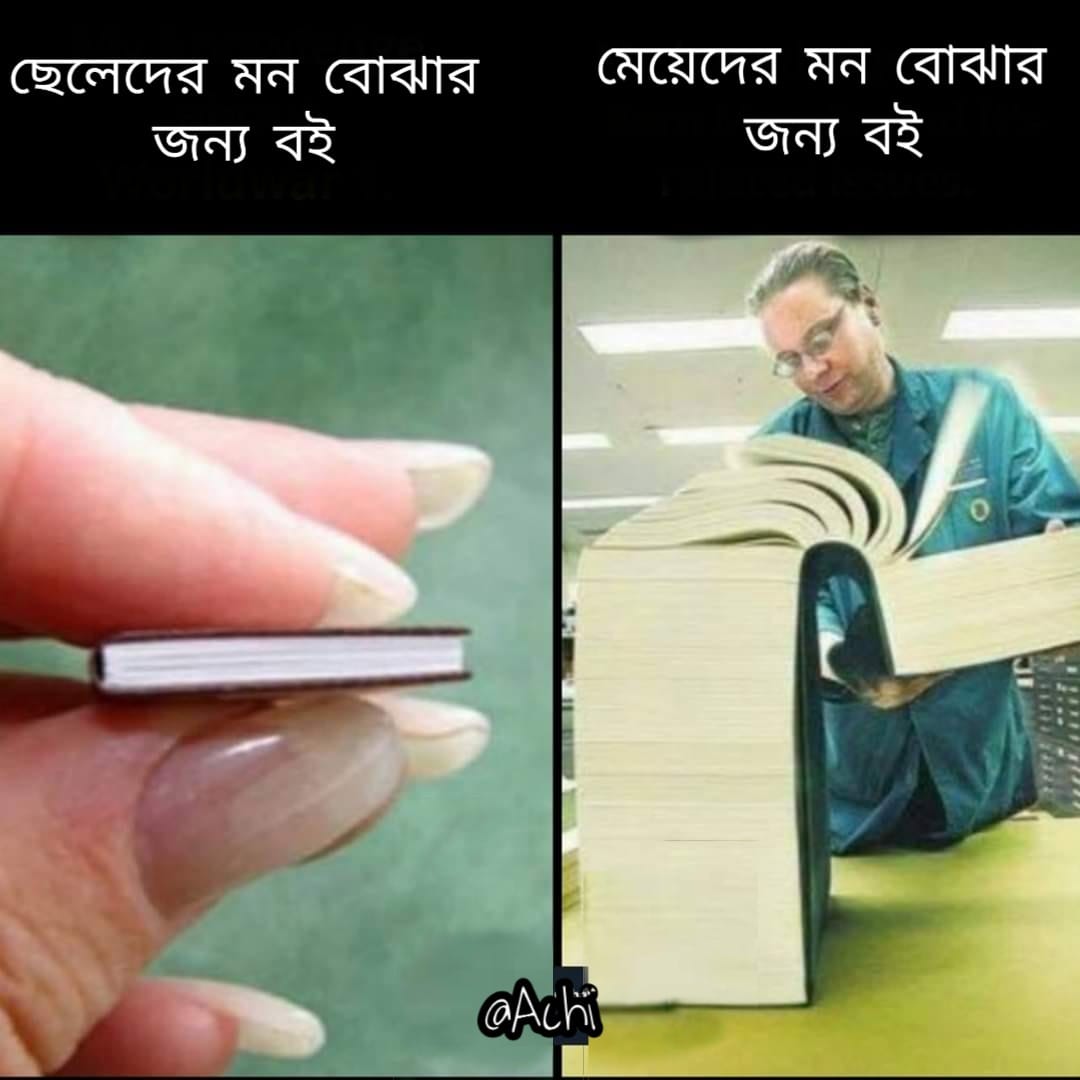
Caption: ছেলেদের মন বোঝার জন্য বই    মেয়েদের মন বোঝার জন্য বই
Label: hate